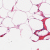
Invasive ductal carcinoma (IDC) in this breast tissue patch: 0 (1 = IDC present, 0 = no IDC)